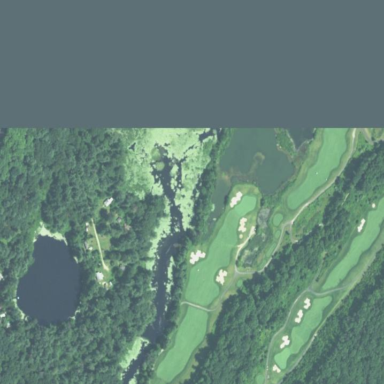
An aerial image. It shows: Water hazard on golf course. The hazard is natural water feature.